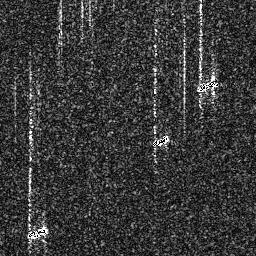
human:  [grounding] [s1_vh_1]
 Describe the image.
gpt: In the satellite image, there is  <ref>1 small ship </ref> <box>[[9, 87, 19, 93, 0]]</box> located at bottom left,  <ref>1 small ship </ref> <box>[[58, 51, 66, 57, 0]]</box> located at center,  <ref>1 small ship </ref> <box>[[75, 30, 85, 35, 0]]</box> located at right.